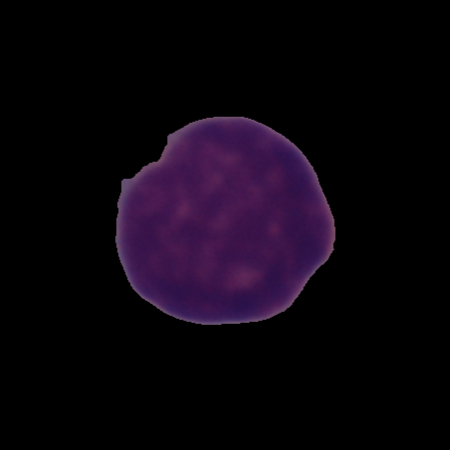
Label: cancer